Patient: sex M, age 78
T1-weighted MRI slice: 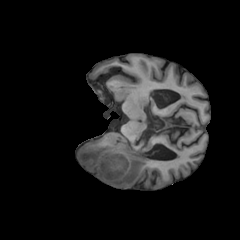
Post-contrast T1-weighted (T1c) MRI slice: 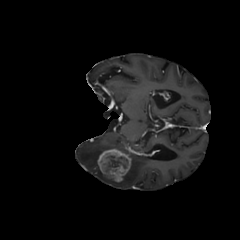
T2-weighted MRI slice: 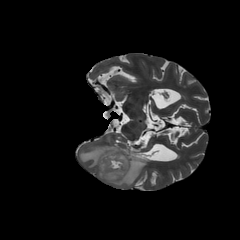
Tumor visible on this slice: yes
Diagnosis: Glioblastoma, IDH-wildtype
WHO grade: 4